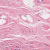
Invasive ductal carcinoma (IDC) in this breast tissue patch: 0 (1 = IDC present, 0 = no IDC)